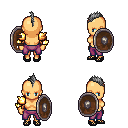
a pixel art fantasy rpg character, female body template, human, tanned skin, gold arm armor, magenta pants, gray mohawk hairstyle, bracelets, ghillies, shield, four views (front, back, left, right), 2x2 character sprite sheet, small pixel art, hard edges, no anti-aliasing